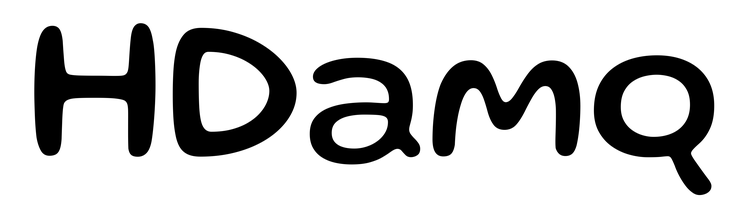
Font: Gluten_Regular